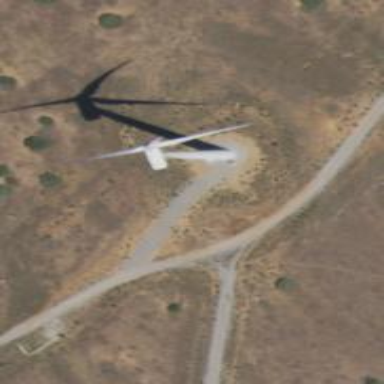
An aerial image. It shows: Wind generator with horizontal axis. The generator is wind turbine.